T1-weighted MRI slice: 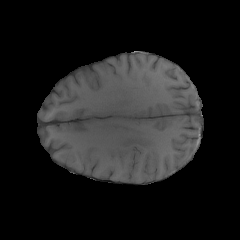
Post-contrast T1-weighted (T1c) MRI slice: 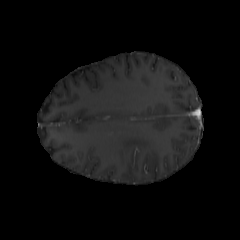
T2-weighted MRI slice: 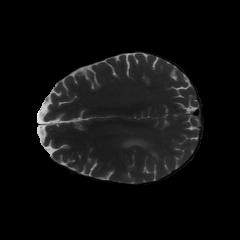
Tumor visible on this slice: yes